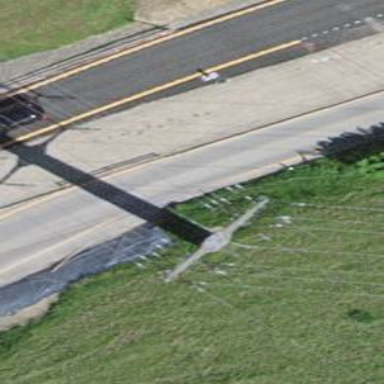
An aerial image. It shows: Power line is depicted.